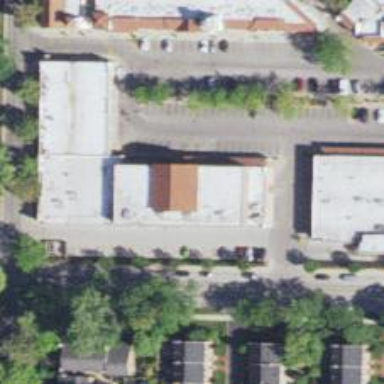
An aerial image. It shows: Pharmacy providing healthcare services.